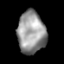
Tissue: lung
Cell type: Epithelial cells
Senescence score: 0.1973
Nuclear area (px): 1159
Mean DAPI intensity: 151.558